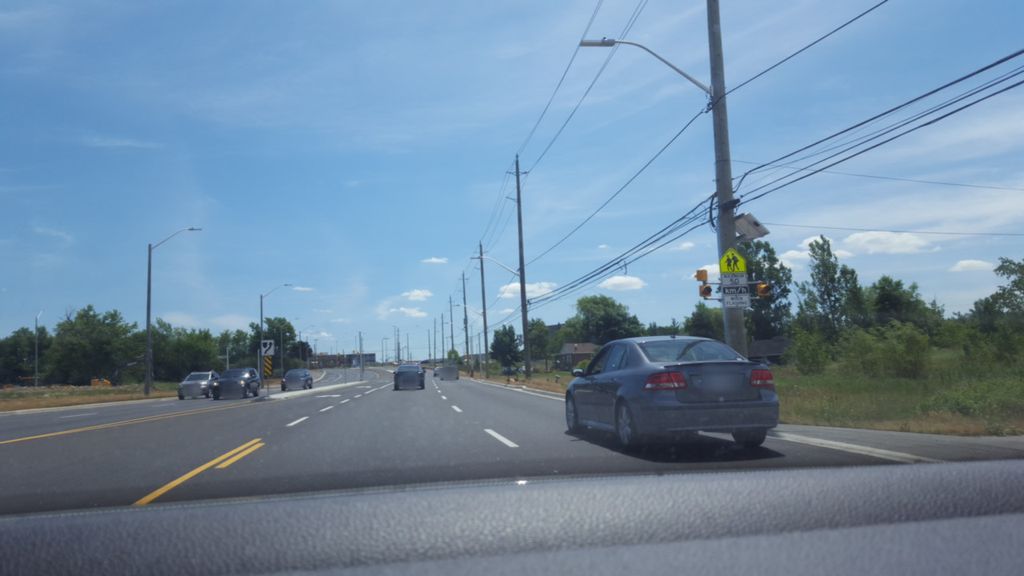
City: hamilton